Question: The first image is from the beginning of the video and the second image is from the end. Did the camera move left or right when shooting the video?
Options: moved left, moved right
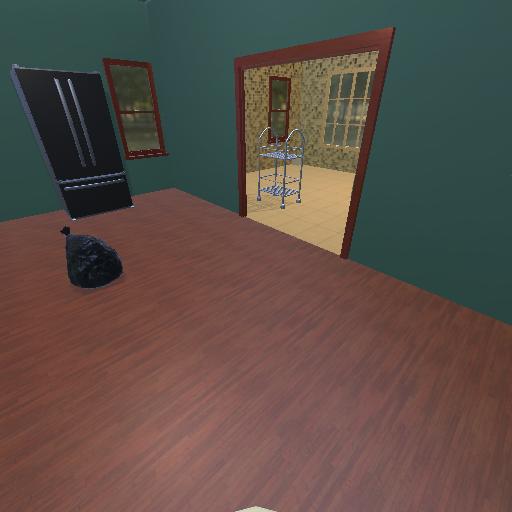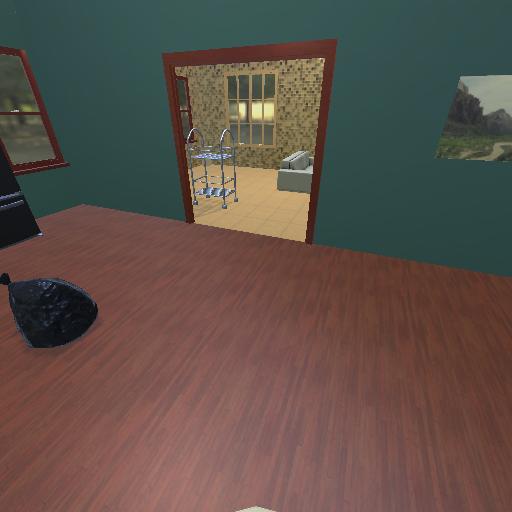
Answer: moved left